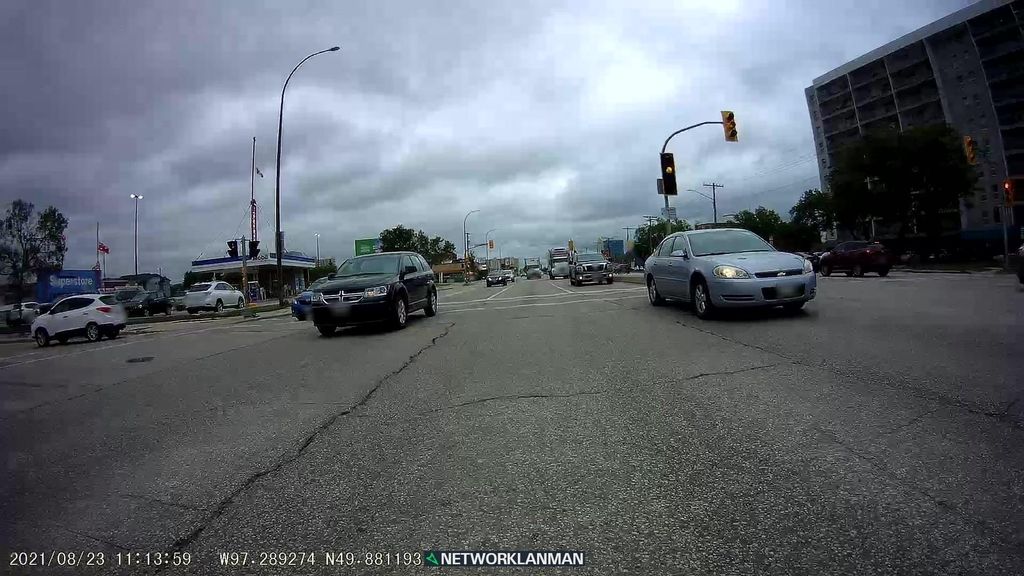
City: winnipeg